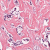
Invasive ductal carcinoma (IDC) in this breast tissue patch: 1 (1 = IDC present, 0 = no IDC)